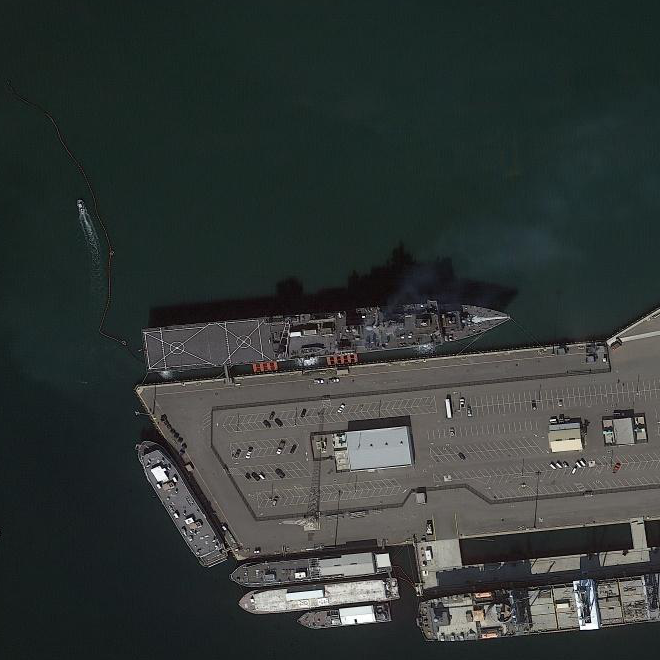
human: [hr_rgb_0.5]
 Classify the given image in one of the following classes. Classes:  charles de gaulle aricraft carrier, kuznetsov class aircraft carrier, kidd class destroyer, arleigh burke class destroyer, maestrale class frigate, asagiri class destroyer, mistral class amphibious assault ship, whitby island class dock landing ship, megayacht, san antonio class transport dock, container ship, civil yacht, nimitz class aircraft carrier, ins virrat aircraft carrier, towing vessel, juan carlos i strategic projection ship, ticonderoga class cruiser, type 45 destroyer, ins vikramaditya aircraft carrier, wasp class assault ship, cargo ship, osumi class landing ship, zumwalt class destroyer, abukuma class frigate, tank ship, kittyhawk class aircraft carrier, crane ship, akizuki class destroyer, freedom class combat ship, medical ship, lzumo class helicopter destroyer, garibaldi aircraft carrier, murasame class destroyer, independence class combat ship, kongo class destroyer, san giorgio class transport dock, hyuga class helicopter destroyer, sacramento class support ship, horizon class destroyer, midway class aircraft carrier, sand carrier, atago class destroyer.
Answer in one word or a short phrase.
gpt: Whitby Island class dock landing ship